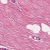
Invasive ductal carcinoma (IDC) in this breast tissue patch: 0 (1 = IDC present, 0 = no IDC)